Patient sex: M
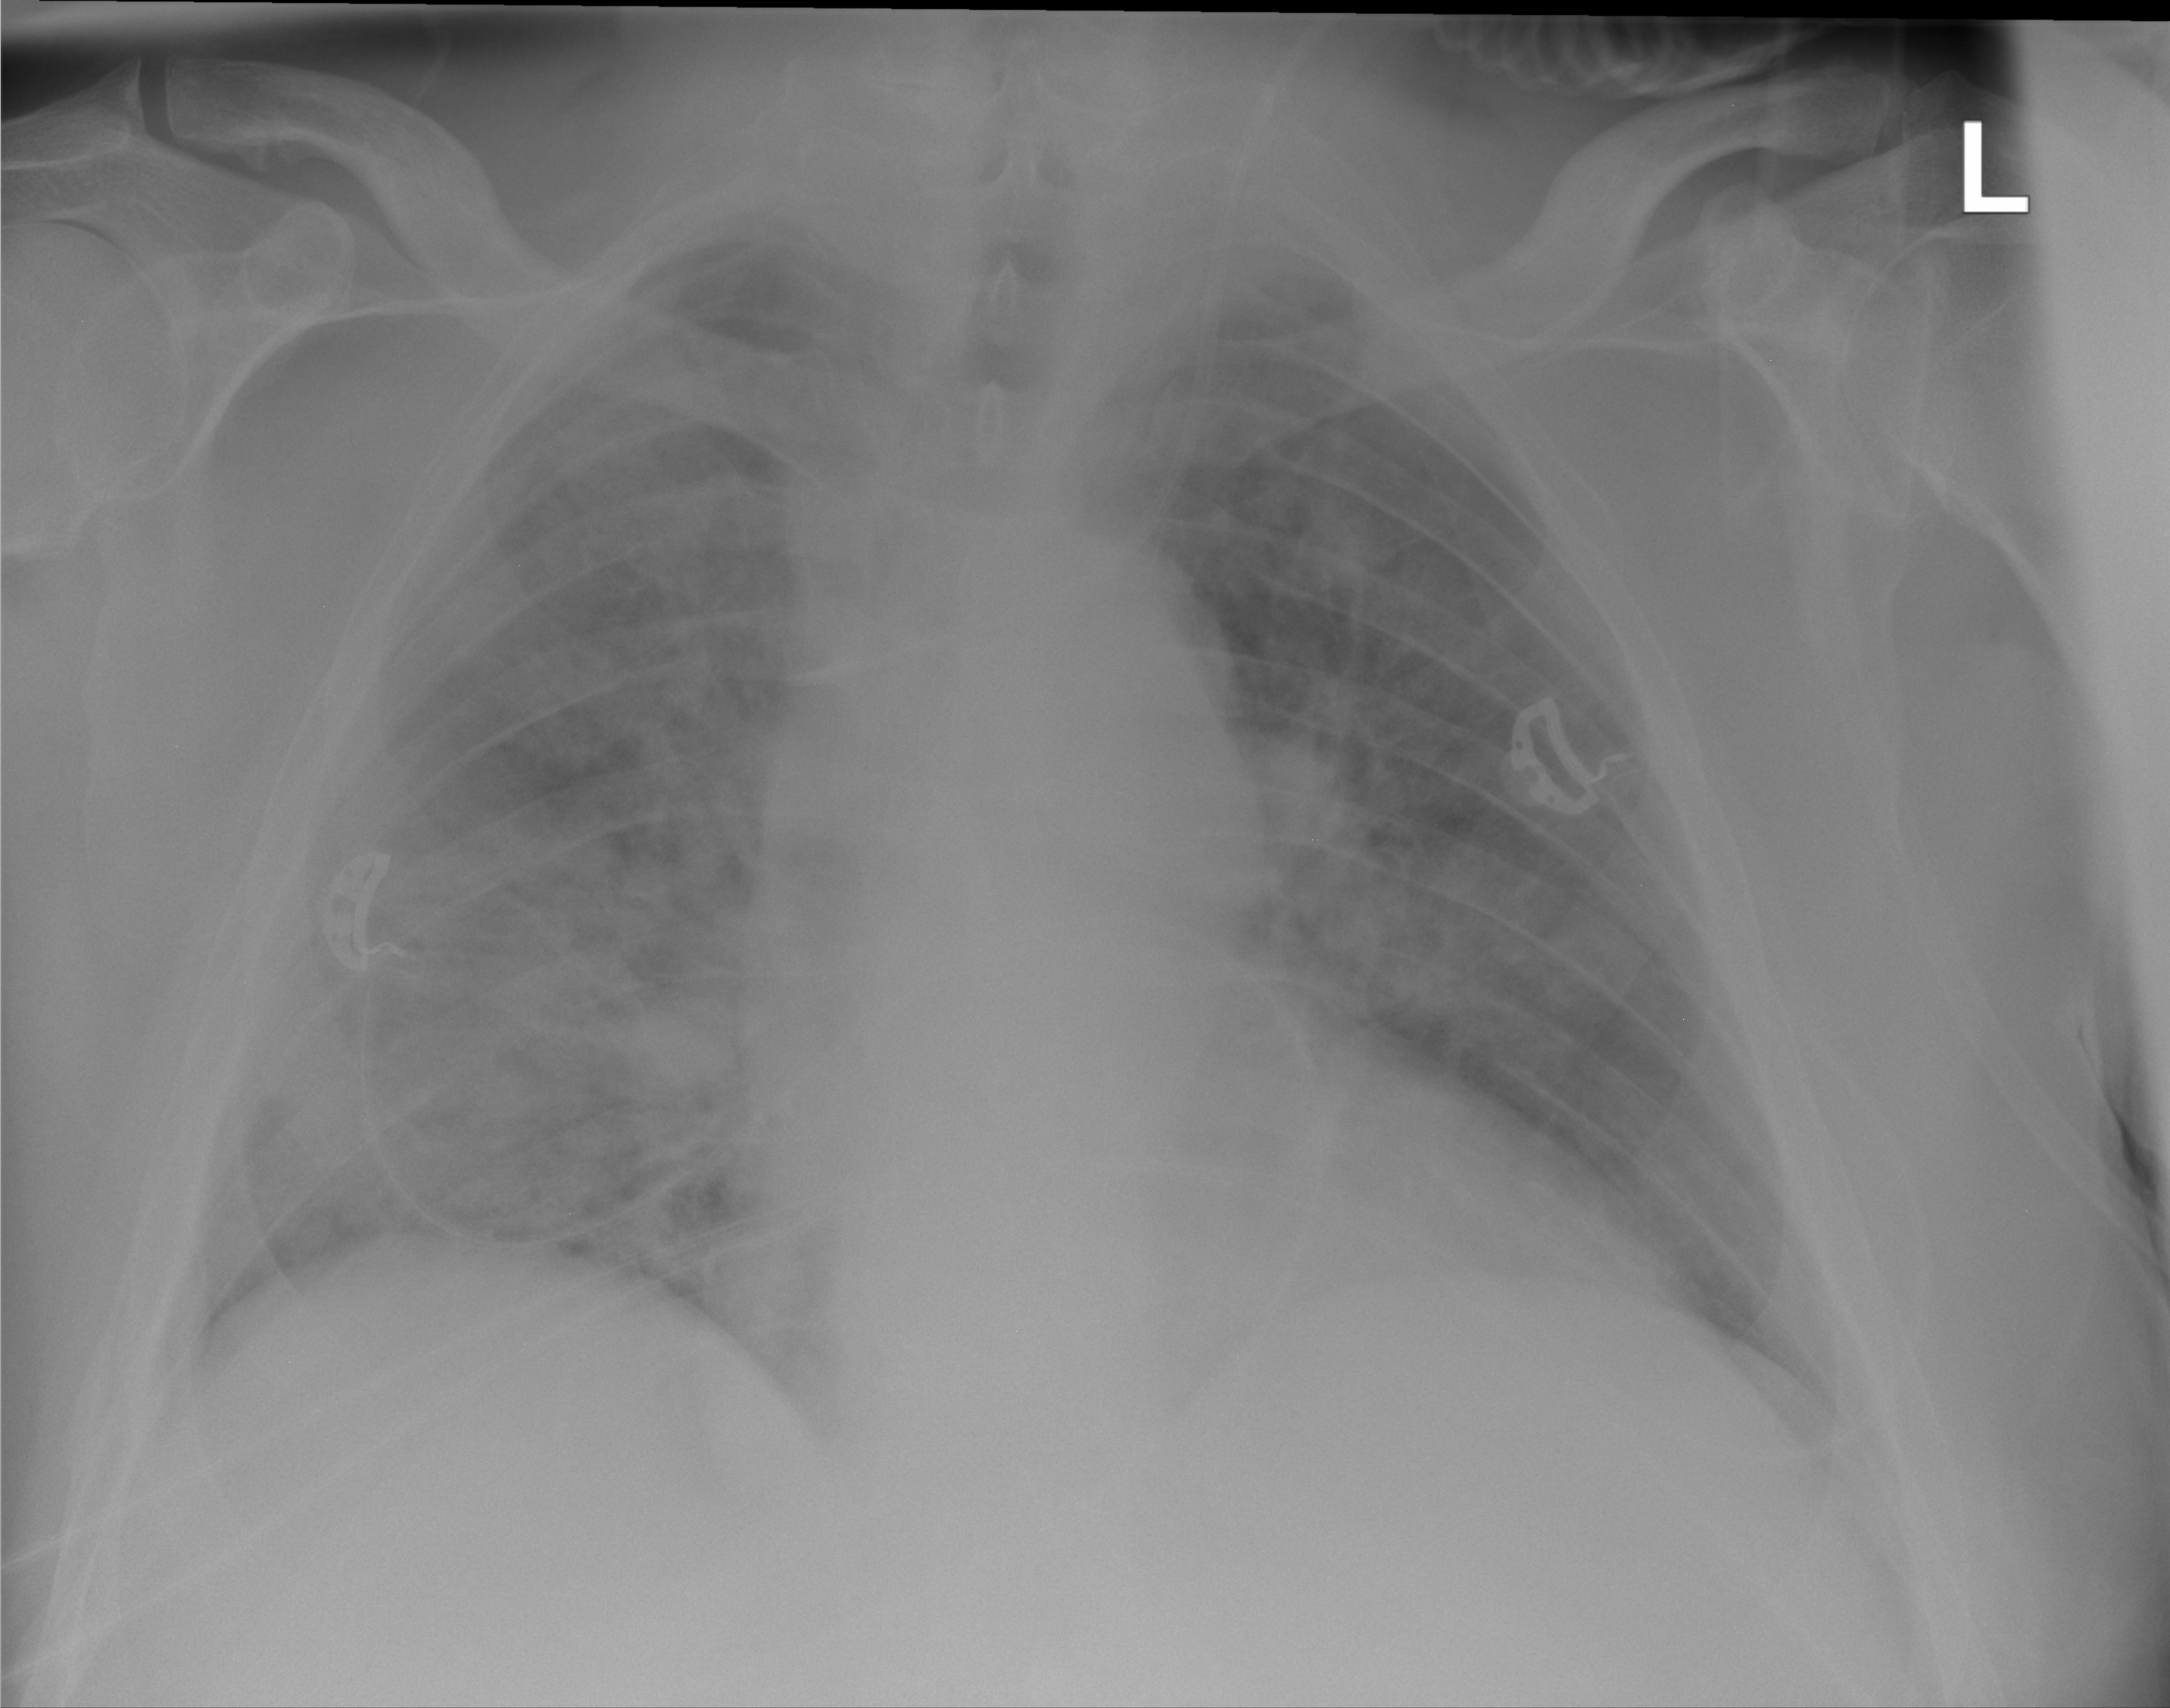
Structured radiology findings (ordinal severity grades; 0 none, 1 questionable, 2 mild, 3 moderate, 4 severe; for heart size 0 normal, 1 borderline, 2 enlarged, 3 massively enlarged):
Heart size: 0
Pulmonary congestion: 2
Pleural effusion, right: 0
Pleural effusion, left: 0
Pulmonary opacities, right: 3
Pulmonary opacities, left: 2
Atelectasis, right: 2
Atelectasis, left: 2